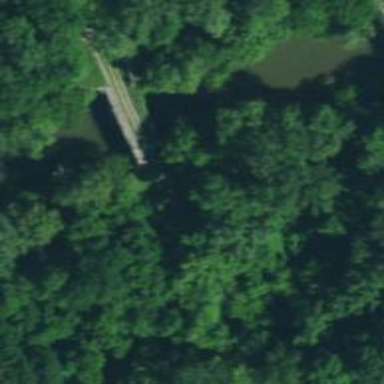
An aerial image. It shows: Path bridge over derelict canal aqueduct.